Question: Im new to sql currently using a book to learn it i have to tables
'''
CREATE TABLE MOV (
codigo NUMBER(5),
tipo char(1),
monto NUMBER(7, 2));
INSERT INTO MOV VALUES (1,'I',5000.00);
INSERT INTO MOV VALUES (2,'I',6000.00);
INSERT INTO MOV VALUES (3,'I',7000.00);
INSERT INTO MOV VALUES (4,'I',8000.00);
INSERT INTO MOV VALUES (5,'I',9000.00);
INSERT INTO MOV VALUES (6,'I',9500.00);
INSERT INTO MOV VALUES (7,'I',8500.00);
INSERT INTO MOV VALUES (8,'I',7500.00);
INSERT INTO MOV VALUES (9,'I',6500.00);
INSERT INTO MOV VALUES (10,'I',5500.00);
INSERT INTO MOV VALUES (1,'I',5650.00);
INSERT INTO MOV VALUES (2,'I',6650.00);
INSERT INTO MOV VALUES (3,'I',7650.00);
INSERT INTO MOV VALUES (4,'I',8650.00);
INSERT INTO MOV VALUES (5,'I',9650.00);
INSERT INTO MOV VALUES (6,'I',10150.00);
INSERT INTO MOV VALUES (7,'I',9150.00);
INSERT INTO MOV VALUES (8,'I',8150.00);
INSERT INTO MOV VALUES (9,'I',7150.00);
INSERT INTO MOV VALUES (10,'I',6150.00);
INSERT INTO MOV VALUES (1,'I',6300.00);
INSERT INTO MOV VALUES (2,'I',7300.00);
INSERT INTO MOV VALUES (3,'I',8300.00);
INSERT INTO MOV VALUES (4,'I',9300.00);
INSERT INTO MOV VALUES (5,'I',10300.00);
INSERT INTO MOV VALUES (6,'I',10800.00);
INSERT INTO MOV VALUES (7,'I',9800.00);
INSERT INTO MOV VALUES (8,'I',8800.00);
INSERT INTO MOV VALUES (9,'I',7800.00);
INSERT INTO MOV VALUES (10,'I',6800.00);
INSERT INTO MOV VALUES (1,'I',6950.00);
INSERT INTO MOV VALUES (2,'I',7950.00);
INSERT INTO MOV VALUES (3,'I',8950.00);
INSERT INTO MOV VALUES (4,'I',9950.00);
INSERT INTO MOV VALUES (5,'I',10950.00);
INSERT INTO MOV VALUES (6,'I',11450.00);
INSERT INTO MOV VALUES (7,'I',10450.00);
INSERT INTO MOV VALUES (8,'I',9450.00);
INSERT INTO MOV VALUES (9,'I',8450.00);
INSERT INTO MOV VALUES (10,'I',7450.00);
INSERT INTO MOV VALUES (1,'I',7600.00);
INSERT INTO MOV VALUES (2,'I',8600.00);
INSERT INTO MOV VALUES (3,'I',9600.00);
INSERT INTO MOV VALUES (4,'I',10600.00);
INSERT INTO MOV VALUES (5,'I',11600.00);
INSERT INTO MOV VALUES (6,'I',12100.00);
INSERT INTO MOV VALUES (7,'I',11100.00);
INSERT INTO MOV VALUES (8,'I',10100.00);
INSERT INTO MOV VALUES (9,'I',9100.00);
INSERT INTO MOV VALUES (10,'I',8100.00);
INSERT INTO MOV VALUES (1,'D',3800.00);
INSERT INTO MOV VALUES (2,'D',4300.00);
INSERT INTO MOV VALUES (3,'D',4800.00);
INSERT INTO MOV VALUES (4,'D',5300.00);
INSERT INTO MOV VALUES (5,'D',5800.00);
INSERT INTO MOV VALUES (6,'D',6050.00);
INSERT INTO MOV VALUES (7,'D',5550.00);
INSERT INTO MOV VALUES (8,'D',5050.00);
INSERT INTO MOV VALUES (9,'D',4550.00);
INSERT INTO MOV VALUES (10,'D',4050.00);
INSERT INTO MOV VALUES (1,'D',1900.00);
INSERT INTO MOV VALUES (2,'D',2150.00);
INSERT INTO MOV VALUES (3,'D',2400.00);
INSERT INTO MOV VALUES (4,'D',2650.00);
INSERT INTO MOV VALUES (5,'D',2900.00);
INSERT INTO MOV VALUES (6,'D',3025.00);
INSERT INTO MOV VALUES (7,'D',2775.00);
INSERT INTO MOV VALUES (8,'D',2525.00);
INSERT INTO MOV VALUES (9,'D',2275.00);
INSERT INTO MOV VALUES (10,'D',2025.00);
INSERT INTO MOV VALUES (1,'D',950.00);
INSERT INTO MOV VALUES (2,'D',1075.00);
INSERT INTO MOV VALUES (3,'D',1200.00);
INSERT INTO MOV VALUES (4,'D',1325.00);
INSERT INTO MOV VALUES (5,'D',1450.00);
INSERT INTO MOV VALUES (6,'D',1512.50);
INSERT INTO MOV VALUES (7,'D',1387.50);
INSERT INTO MOV VALUES (8,'D',1262.50);
INSERT INTO MOV VALUES (9,'D',1137.50);
INSERT INTO MOV VALUES (10,'D',1012.50);
INSERT INTO MOV VALUES (1,'I',2600.00);
INSERT INTO MOV VALUES (2,'I',2725.00);
INSERT INTO MOV VALUES (3,'I',2850.00);
INSERT INTO MOV VALUES (4,'I',2975.00);
INSERT INTO MOV VALUES (5,'I',3100.00);
INSERT INTO MOV VALUES (6,'I',3162.50);
INSERT INTO MOV VALUES (7,'I',3037.50);
INSERT INTO MOV VALUES (8,'I',2912.50);
INSERT INTO MOV VALUES (9,'I',2787.50);
INSERT INTO MOV VALUES (10,'I',2662.50);
INSERT INTO MOV VALUES (1,'D',650.00);
INSERT INTO MOV VALUES (2,'D',681.25);
INSERT INTO MOV VALUES (3,'D',712.50);
INSERT INTO MOV VALUES (4,'D',743.75);
INSERT INTO MOV VALUES (5,'D',775.00);
INSERT INTO MOV VALUES (6,'D',790.63);
INSERT INTO MOV VALUES (7,'D',759.38);
INSERT INTO MOV VALUES (8,'D',728.13);
INSERT INTO MOV VALUES (9,'D',696.88);
INSERT INTO MOV VALUES (10,'D',475.25);
CREATE TABLE EMPLE (
codigo NUMBER(5),
nombre char(40));
INSERT INTO EMPLE VALUES (1,'PEDRO PEREZ MORA');
INSERT INTO EMPLE VALUES (2,'MARIA BRENES ORTIZ');
INSERT INTO EMPLE VALUES (3,'CARLOS QUESADA BONILLA');
INSERT INTO EMPLE VALUES (4,'LUISA SOTO ABARCA');
INSERT INTO EMPLE VALUES (5,'OLMAN BADILLA CORTES');
INSERT INTO EMPLE VALUES (6,'ANA CAMACHO DIAZ');
INSERT INTO EMPLE VALUES (7,'ALVARO DUARTE ESPINOZA');
INSERT INTO EMPLE VALUES (8,'HAZEL ELIZONDO GAMBOA');
INSERT INTO EMPLE VALUES (9,'HUGO GARITA JIMENEZ');
INSERT INTO EMPLE VALUES (10,'LIDIETH JARA ECHANDI');
INSERT INTO EMPLE VALUES (11,'JOSE MORA QUIROS');
INSERT INTO EMPLE VALUES (12,'ROY PAZOS RODRIGUEZ');
'''
the end result should be like this:

What I have is a simple select statement
'''
select e.codigo, e.nombre
from mov e;
'''
how can i make the query to have the result as intended in the image
thanks
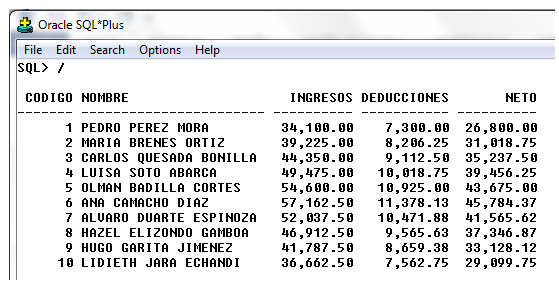
Answer: A simple LEFT JOIN with a GROUP BY should do it;
'''
SELECT e.codigo, e.nombre,
SUM(CASE WHEN m.tipo = 'I' THEN m.monto ELSE 0 END) ingresos,
SUM(CASE WHEN m.tipo = 'D' THEN m.monto ELSE 0 END) deducciones,
SUM(CASE WHEN m.tipo = 'I' THEN m.monto ELSE 0 END) -
SUM(CASE WHEN m.tipo = 'D' THEN m.monto ELSE 0 END) neto
FROM emple e
LEFT JOIN mov m
ON e.codigo = m.codigo
GROUP BY e.codigo, e.nombre
ORDER BY e.codigo, e.nombre
'''
The LEFT JOIN lets us collect up all corresponding "mov"s for each "emple", and the GROUP BY allows us to sum them up for each codigo/nombre combination.
<URL>.